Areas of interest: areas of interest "Aquarium"
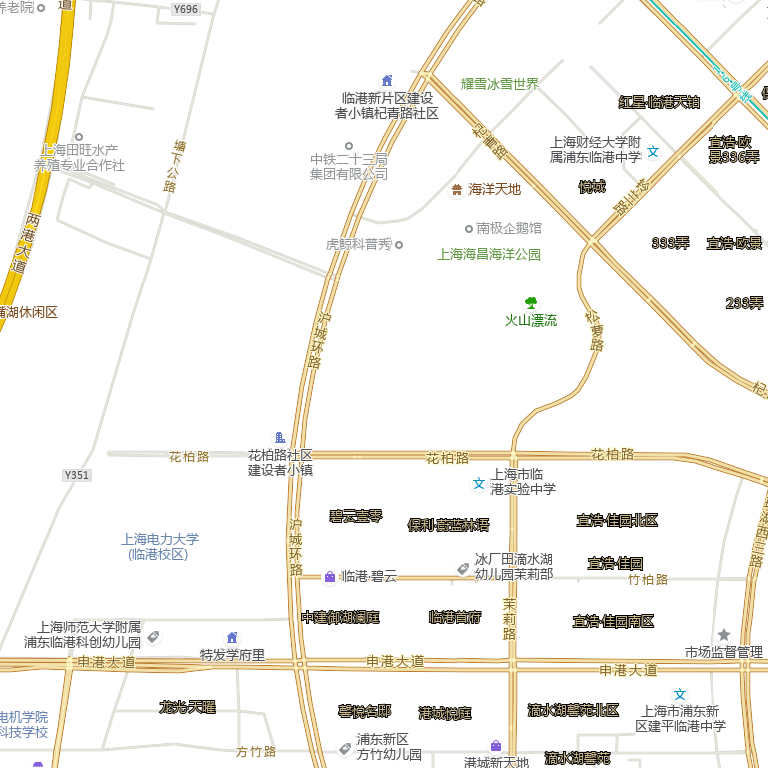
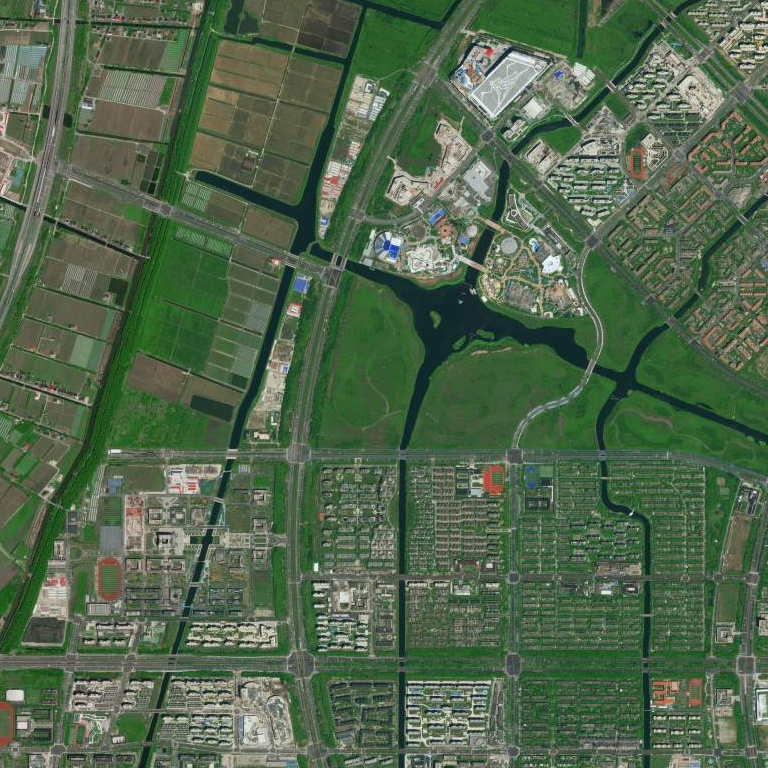